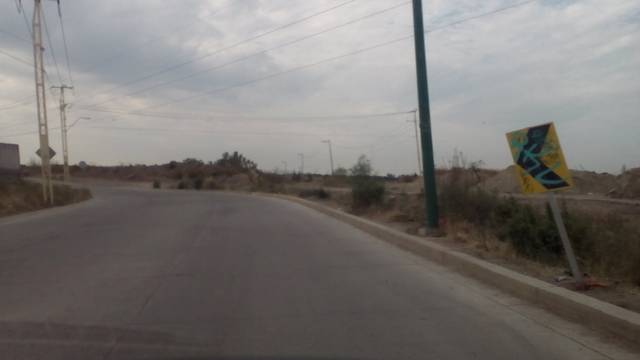
Region: Mexico
Coordinates: 21.179, -101.766